Question: I am learning android development, and while making an app i am facing a trouble for which I need suggestion to learn and implement.
I have a layout (layout_view_1) associated with an activity (Activity 1) as in the image below. I have 3 clickable layouts with image and text (button like behavior). On click of these button like layout I want the view to change like shown in layout_view_2. On click of the 3 button like layouts I want to load different screens with changing information (Tab like results).
I can use really tab like thing with Swipe Views / fragment but I want the the look not like tab (with text) with big button like image with text.
So what I did is, create 3 different layouts, make 3 different activities, associate each activity with each layout. On click from the Activity 1 I am launching an intent with the activity class. I get but desired results.
What I want to know is, is there a way to make the same result without creating so many activities? I mean, lo load the layout (result view) of the desired button with the button background changed to selected like effect and switching the buttons to change view. Just like a tabbed window in desktop application.
What I want: On click of each top button open a screen with specific options
What I did: Create multiple activities for each button event using intent
What I don't like: So many activities
What I expect: An idea to show multiple screen for each button events using 1 activity (i.r, Activity 1)
Image of layouts and desired results:

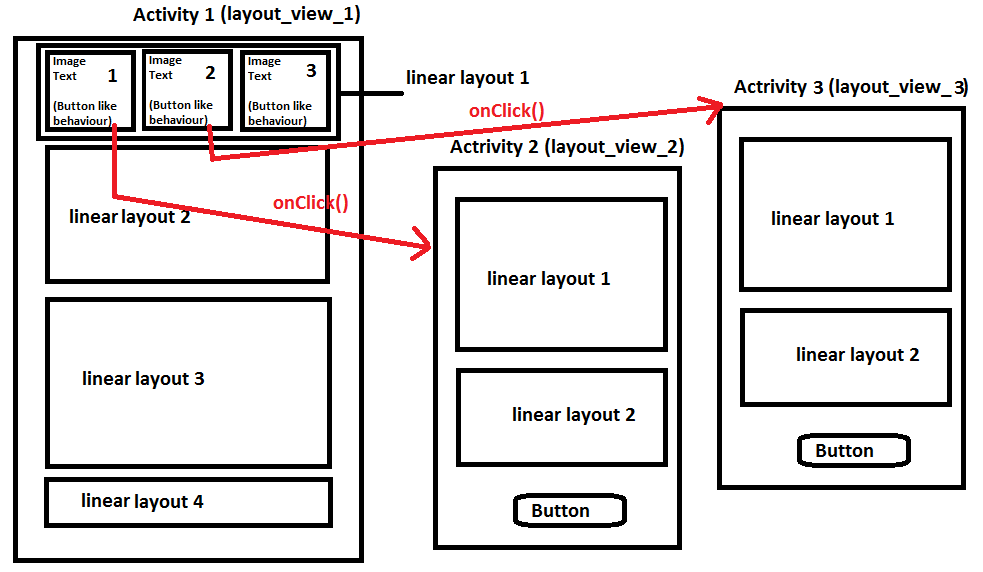
Answer: You can make three layout in your activity, where two of them are invisible
'''
setVisibility(View.GONE);
'''
When you click your button hidde the actual layout and display another one :
'''
button.setOnClickListener(new View.OnClickListener() {
@Override
public void onClick(View view) {
layoutone.setVisibility(View.GONE);
layouttwo.setVisibility(View.GONE);
}});
'''